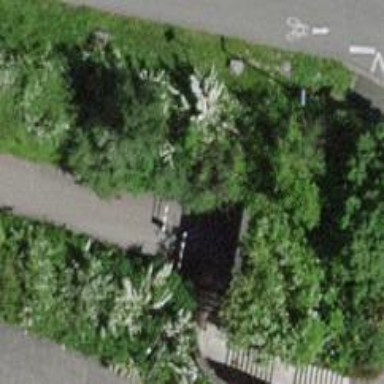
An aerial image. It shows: Cycle barrier.